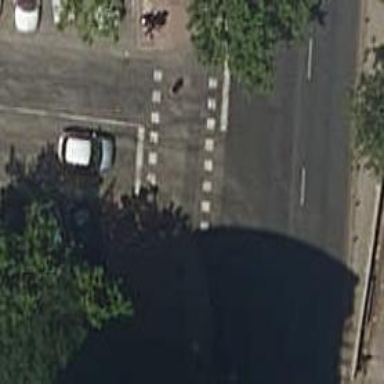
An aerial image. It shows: Road crossing with traffic signals.